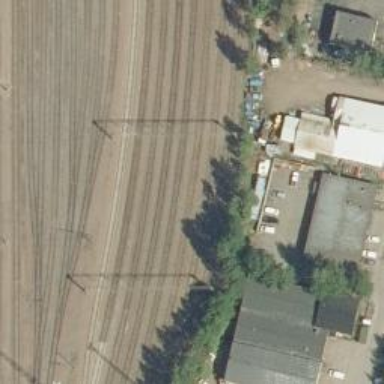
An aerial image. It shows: Rail yard with electrified contact lines for the trains.